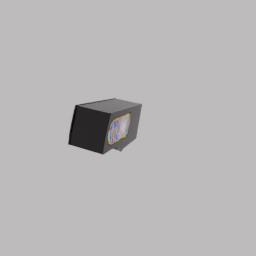
Label: electronics